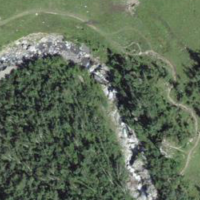
EUNIS habitat code: 24
Species observed at this site:
Clinopodium vulgare
Euphorbia cyparissias